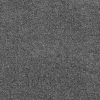
Atmospheric dust classification: dusty